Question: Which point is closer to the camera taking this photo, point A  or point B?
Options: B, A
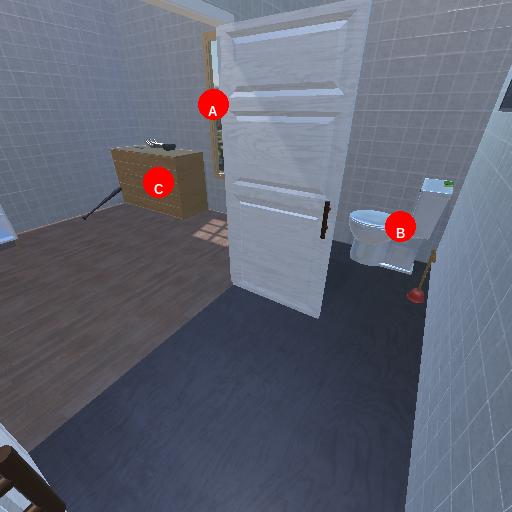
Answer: B